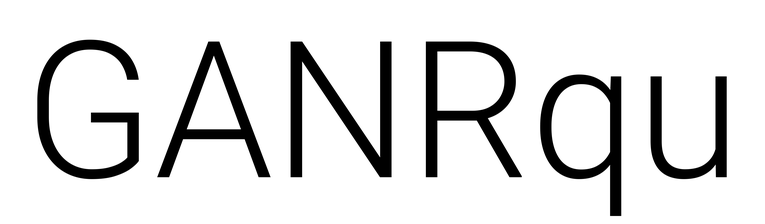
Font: Roboto_Light